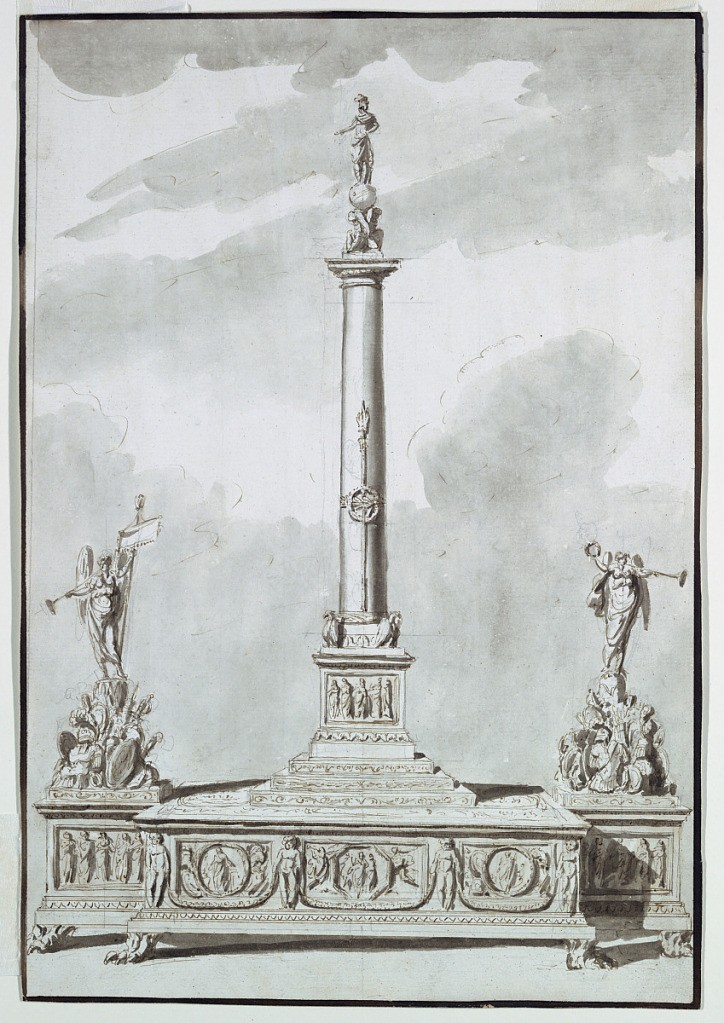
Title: Inkstand with victory column flanked by figures of fame on top of military trophies
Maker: Giuseppe Barberi, Italian, 1746–1809
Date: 1796–1804
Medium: Pen and brown ink, brush and brown wash, graphite on off-white laid paper
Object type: Drawing
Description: Shown slightly from above. Below is a dodecagonal pedestal, formed by a broad oval with protruding squares in the middles of the ends. It is supported by eight obliquely disposed claws. The covers of the bowls show female genii standing above trophies of arms. Both are blowing trumpets. They hold with their inside hands, the left one a standard, the right one a wreath. In the center rises a monumental column. Below are three steps. A relief is shown in the pedestal. Eagles stand obliquely at the corners beside the base. A scepter and a wreath are fastened by another, a laurel wreath to the shaft. Above stands a general upon a globe which is supported by sitting slaves. Colored background.